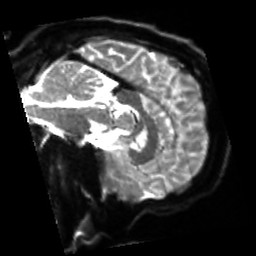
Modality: sbref
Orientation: sagittal
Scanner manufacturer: siemens
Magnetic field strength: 3 T
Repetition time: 4 s
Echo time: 0.0594 s